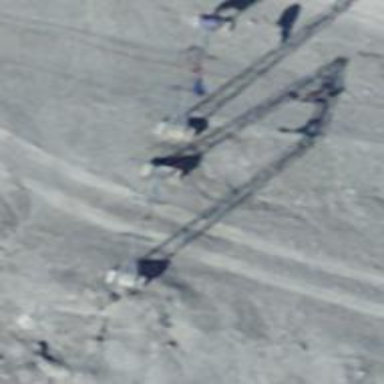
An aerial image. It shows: Pylon used for aerialway.